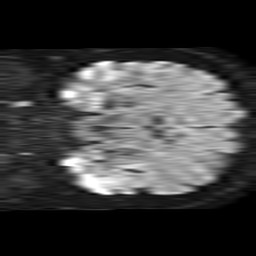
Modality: TRACE
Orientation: coronal
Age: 37
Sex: male
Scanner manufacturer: philips
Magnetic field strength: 1.5 T
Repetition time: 4.6 s
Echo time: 0.08517 s